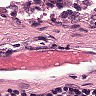
Metastatic tissue present: no